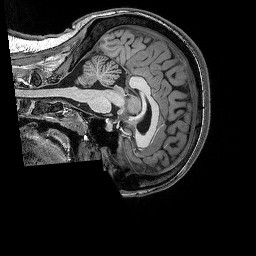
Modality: T1w
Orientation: sagittal
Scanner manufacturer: siemens
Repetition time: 2.5 s
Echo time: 0.00341 s